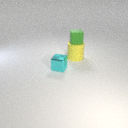
large yellow rubber cylinder below small green rubber cube